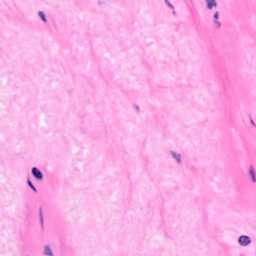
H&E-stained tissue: Breast